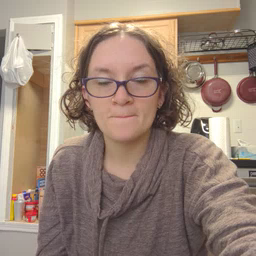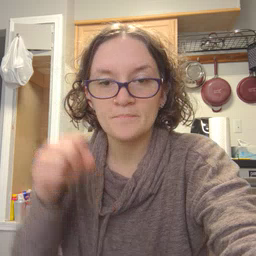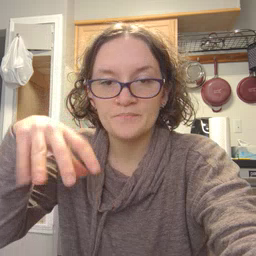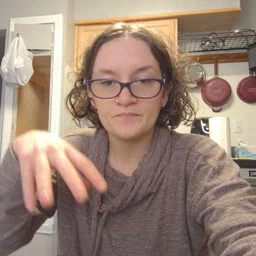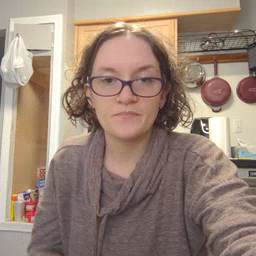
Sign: drop